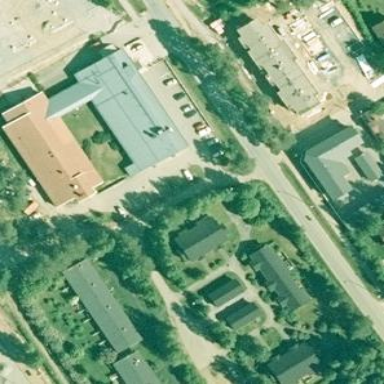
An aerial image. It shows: Hospital building.